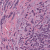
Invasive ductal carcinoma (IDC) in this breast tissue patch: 1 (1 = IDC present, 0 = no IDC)